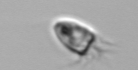
Label: Balanion